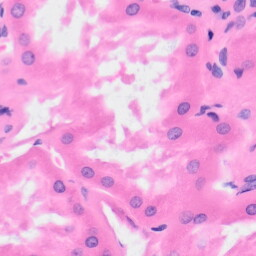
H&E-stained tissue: Kidney